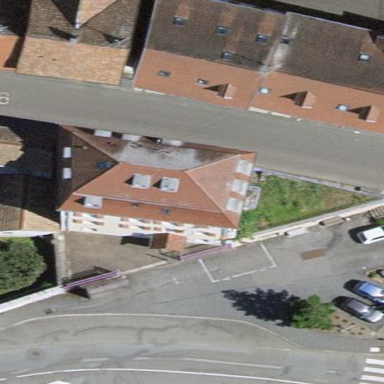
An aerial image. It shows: Building.